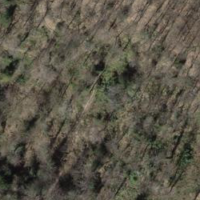
EUNIS habitat code: 53
Species observed at this site:
Ruscus aculeatus